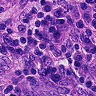
Metastatic tissue present: yes